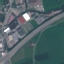
Land use / land cover class: Highway